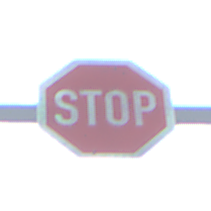
Verkehrszeichen: Stop
Umgebung: Outdoor, Nature
Tageszeit: MorningAfternoon
Wetter: Clear
Licht: Natural
Jahreszeit: NotSpecified
Kontrast: LowContrast